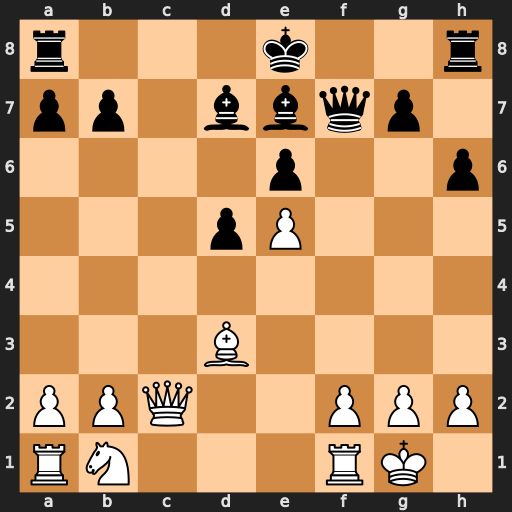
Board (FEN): r3k2r/pp1bbqp1/4p2p/3pP3/8/3B4/PPQ2PPP/RN3RK1
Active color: w
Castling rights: kq
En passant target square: -
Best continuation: Bg6 O-O Bxf7+